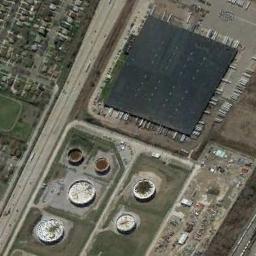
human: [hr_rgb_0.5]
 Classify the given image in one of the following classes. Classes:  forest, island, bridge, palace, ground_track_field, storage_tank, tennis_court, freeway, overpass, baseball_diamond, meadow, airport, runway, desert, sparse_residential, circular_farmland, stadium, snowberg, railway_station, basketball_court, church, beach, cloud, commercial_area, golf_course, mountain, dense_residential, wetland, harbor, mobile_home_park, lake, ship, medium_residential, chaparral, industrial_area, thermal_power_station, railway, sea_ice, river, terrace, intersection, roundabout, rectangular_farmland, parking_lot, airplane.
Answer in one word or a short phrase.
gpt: storage_tank